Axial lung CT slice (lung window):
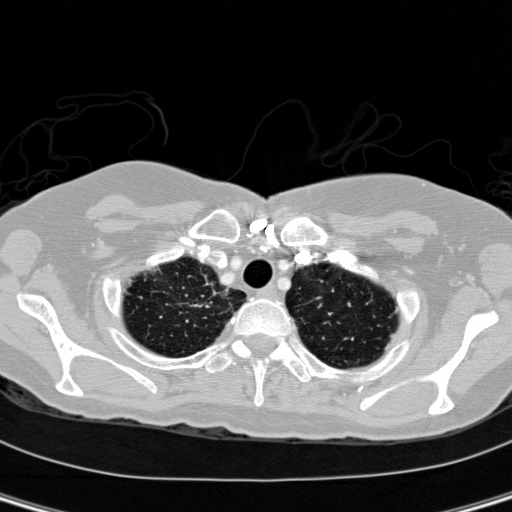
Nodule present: no